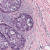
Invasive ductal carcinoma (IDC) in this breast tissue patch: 0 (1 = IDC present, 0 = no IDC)